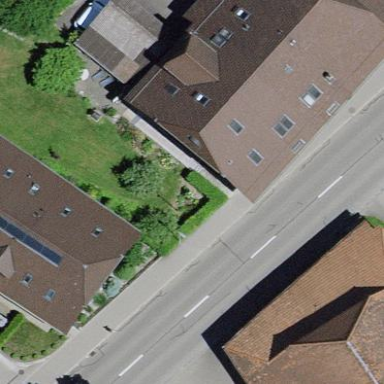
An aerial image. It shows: Half-hipped roof building.